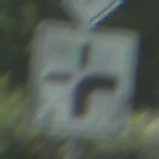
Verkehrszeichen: VerlaufVorfahrtsstrasse3
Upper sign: Vorfahrtsstrasse
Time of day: Midday
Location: Outdoor (Nature)
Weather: PartlyCloudy
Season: NotSpecified
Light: Natural